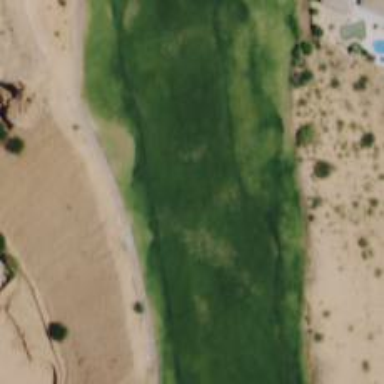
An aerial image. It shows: View of golf hole.